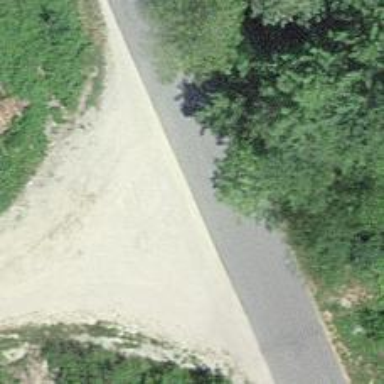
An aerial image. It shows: Gravel track with grade3 tracktype.